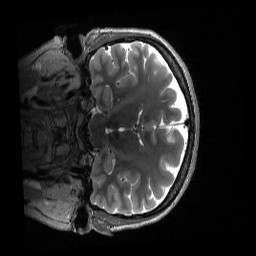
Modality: T2w
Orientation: coronal
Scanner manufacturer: siemens
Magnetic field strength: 3 T
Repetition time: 3.2 s
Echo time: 0.563 s